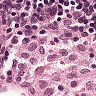
Metastatic tissue present: no